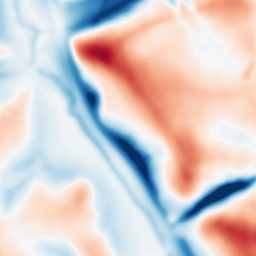
Category: multiscale
Decomposition family: dog
Decomposition parameters: sigma_low: 3
sigma_high: 20
Upsampling method: cubic_mitchell
Upsampling parameters: scale: 8
Upsampling scale: 8